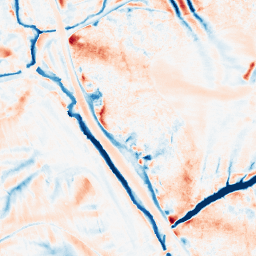
Category: edge_preserving
Decomposition family: median
Decomposition parameters: size: 21
Upsampling method: edge_directed
Upsampling parameters: scale: 2
Upsampling scale: 2